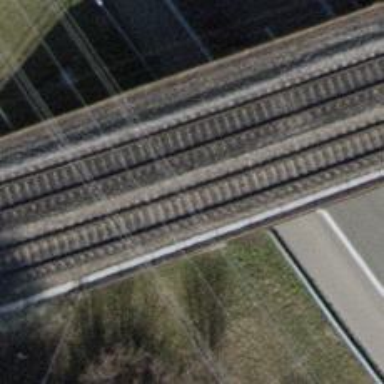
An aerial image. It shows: Single-track railway bridge with contact lines for electrification.